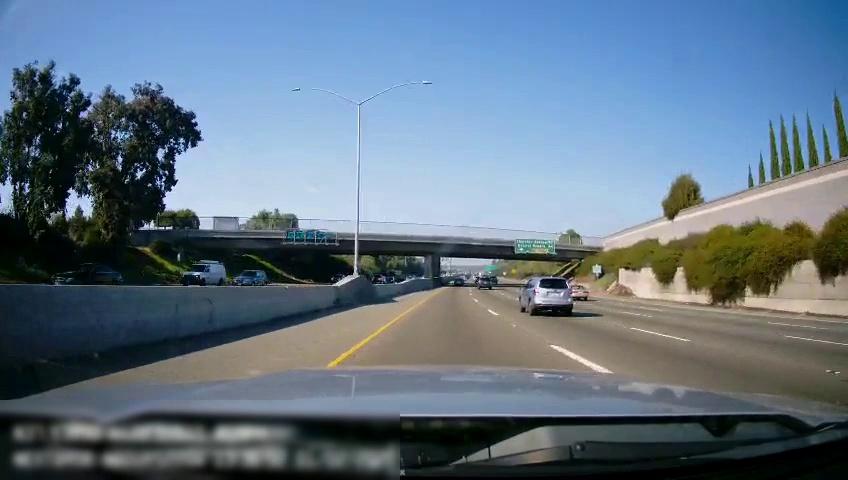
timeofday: Day
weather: Sunny
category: Drivable Space
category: Vehicles | Car
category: Vehicles | Van
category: Vehicles | Car
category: Vehicles | Car
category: Vehicles | SUV
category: Vehicles | SUV
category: Vehicles | Car
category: Lanes | Current Lane
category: Lanes | Current Lane
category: Lanes | Alternate Lane
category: Lanes | Alternate Lane
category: Lanes | Alternate Lane
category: Lanes | Alternate Lane
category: Traffic | Signs